Question: I have a transparent image which ("hold_empty.png", below) which I want to turn into a button. Inside the button there will be a view with a colored background which is slightly smaller size than the actual image to hold the background color.
The reason for this is because the image has rounded corners and so I cannot simply put a background color on the image as it will appear to be bigger than the image.

The image is a transparent square with "rounded corners". The effect I am trying to create should be like layers.
1. Background color layer (red, green, etc)
2. The "hold_empty.png" picture (above)
3. The whole object (including bg color layer) should be clickable.
The problem I am experiencing is that only the image (and its borders) appears to be clickable, and not the whole object.
The code follows below.
'''
// x,y,w,h
CGRect frame = CGRectMake(10, 10, 72, 72);
CGRect frame2 = CGRectMake(5, 5, 60, 60); // I know this is not filling the image, its just a test
UIView *bgColorView = [[UIView alloc] initWithFrame:frame2];
[bgColorView setFrame:frame2];
bgColorView.backgroundColor = [UIColor redColor];
UIImage *image = [UIImage imageWithContentsOfFile:[[NSBundle mainBundle] pathForResource:@"hold_empty" ofType:@"png"]];
UIButton *btn = [UIButton buttonWithType:UIButtonTypeCustom];
[btn addSubview:bgColorView];
[btn setImage:image forState:UIControlStateNormal];
btn.frame = frame;
[btn addTarget:self action:@selector(btnSelectColor:) forControlEvents:UIControlEventTouchUpInside];
[self.view addSubview:btn];
[bgColorView release];
'''
So, to summarize: How do I make a transparent image button with a background color clickable?
Thanks.
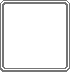
Answer: I've cracked it now. One of the problems I was having was that it was not working with avatars (sometimes it would appear behind the layer, othertimes it would not show at all).
This is my solution.
'''
UIImage *image = [UIImage imageWithContentsOfFile:[[NSBundle mainBundle] pathForResource:@"some_avatar" ofType:@"png"]];
UIImageView *imgView = [[UIImageView alloc] initWithImage:image];
CGRect fullFrame = CGRectMake(25, 10, 70,72);
CGRect frame = CGRectMake(28, 13, 63,65);
UIButton *h=[UIButton buttonWithType:UIButtonTypeCustom];
[h setFrame:fullFrame];
[[h layer] setMasksToBounds:YES];
//[h setBackgroundImage:image forState:UIControlStateNormal];
//[h setImage:image forState:UIControlStateNormal];
[h setShowsTouchWhenHighlighted:YES];
[h setClipsToBounds:YES];
CAGradientLayer *gradientLayer = [[CAGradientLayer alloc] init];
[gradientLayer setBounds:frame];
[gradientLayer setPosition:CGPointMake([h bounds].size.width/2, [h bounds].size.height/2)];
[gradientLayer setColors:[NSArray arrayWithObjects:
(id)[[UIColor darkGrayColor]CGColor],(id)[[UIColor blackColor] CGColor], nil]];
[[h layer] insertSublayer:gradientLayer atIndex:0];
[h insertSubview:imgView atIndex:1];
[h addTarget:self action:@selector(btnSelectColor:) forControlEvents:UIControlEventTouchUpInside];
[self.view addSubview:h];
[imgView release];
'''